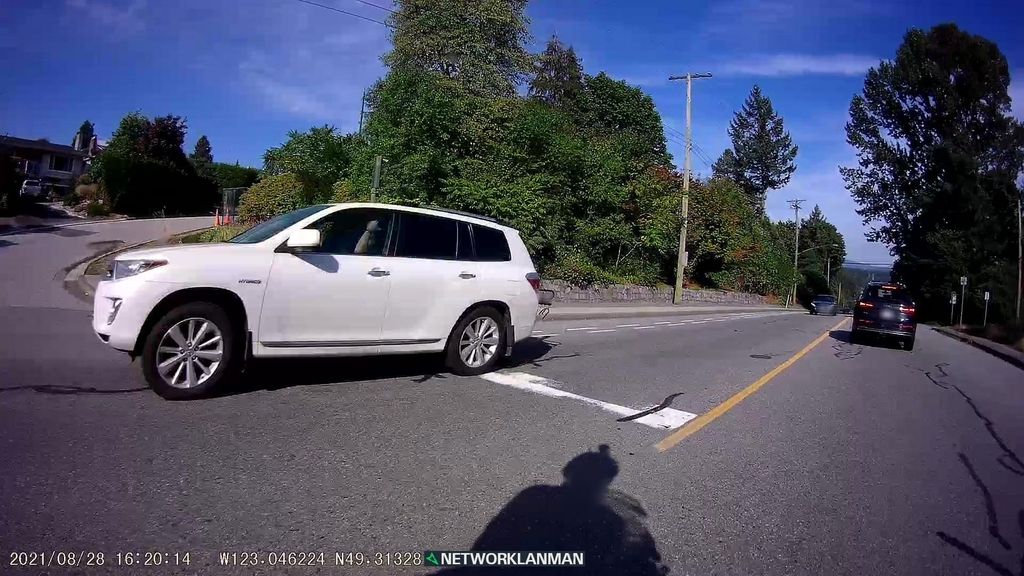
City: vancouver